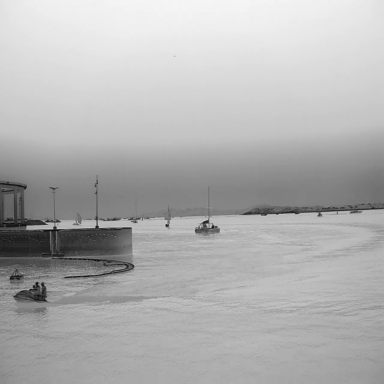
There are 12 objects shown in the infrared image, including a canoe, five sailboats, and six bulk_carriers.